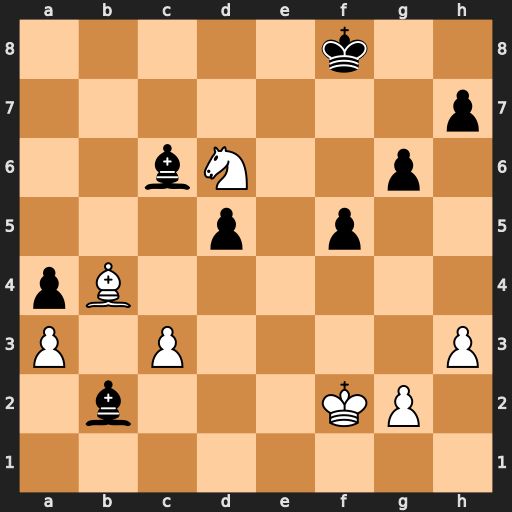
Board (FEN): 5k2/7p/2bN2p1/3p1p2/pB6/P1P4P/1b3KP1/8
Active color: w
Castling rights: -
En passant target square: -
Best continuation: Nc4+ Kg7 Nxb2